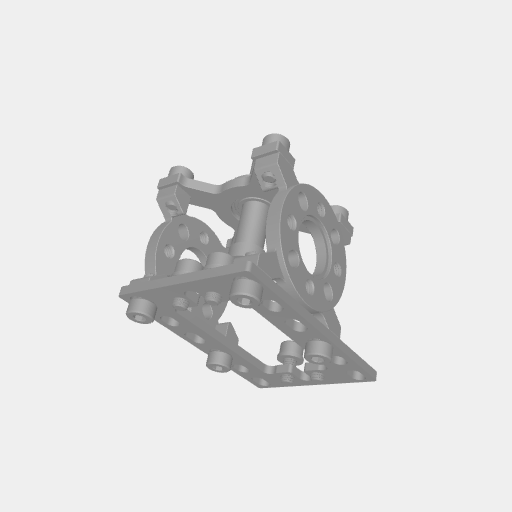
Part: ServoHub8ODShaft